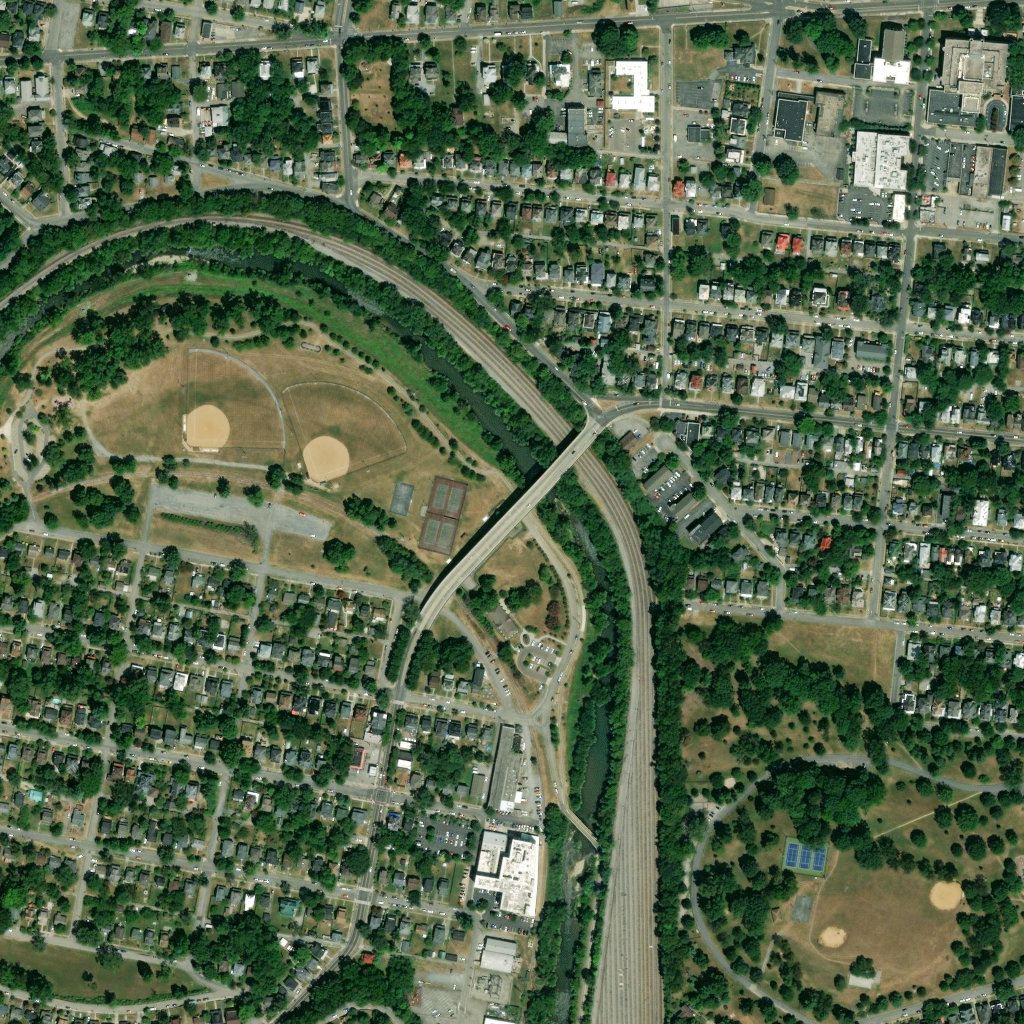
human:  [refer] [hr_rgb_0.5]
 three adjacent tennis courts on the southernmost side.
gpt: <box>[[76, 81, 81, 85, 0]]</box>